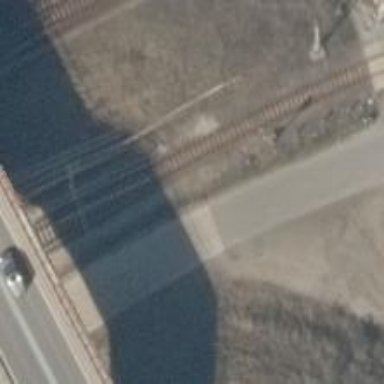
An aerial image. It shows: Railway switch.